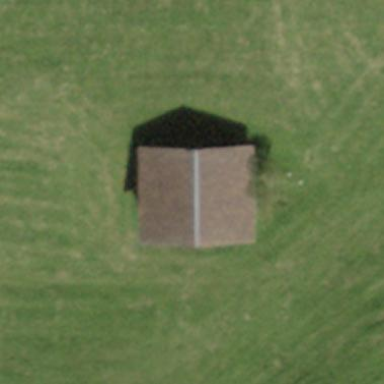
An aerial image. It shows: Rural barn.